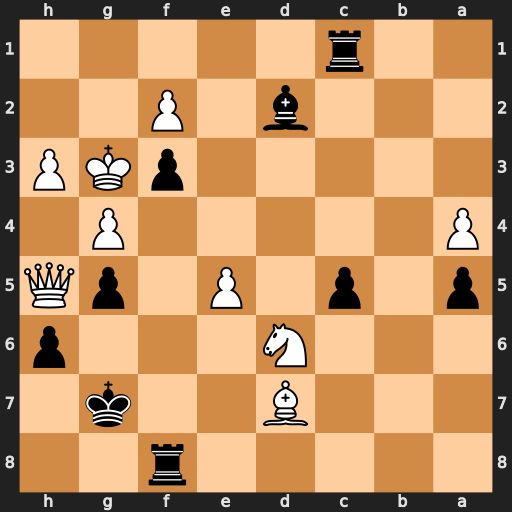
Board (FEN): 5r2/3B2k1/3N3p/p1p1P1pQ/P5P1/5pKP/3b1P2/2r5
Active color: b
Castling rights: -
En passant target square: -
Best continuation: Rg1+ Kh2 Rg2+ Kh1 Rxf2 Bb5 Re2 Bxe2 fxe2 Nf5+ Rxf5 gxf5 e1=Q+